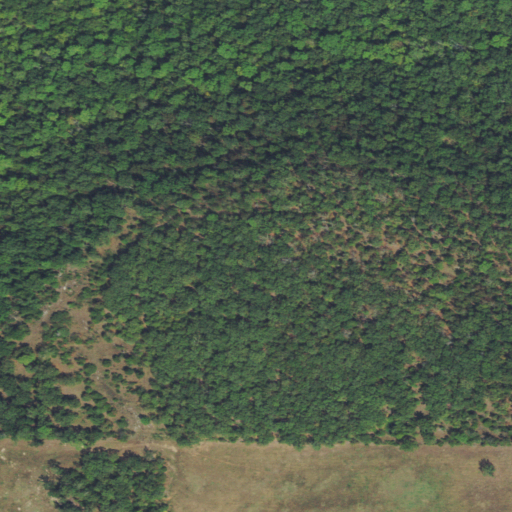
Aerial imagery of mountain in Oklahoma named Rider Mountain containing deciduous forest, shrub, grassland, pasture, and mixed forest